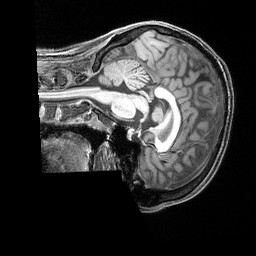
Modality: T1w
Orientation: sagittal
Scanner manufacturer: siemens
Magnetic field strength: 3 T
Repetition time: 2.4 s
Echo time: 0.00215 s